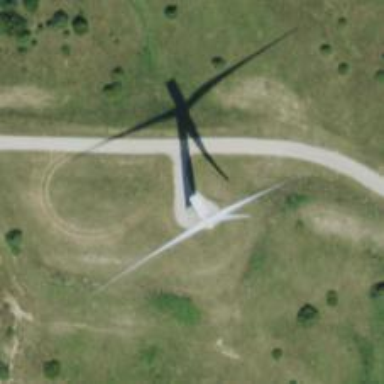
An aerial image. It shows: Wind generator using horizontal axis wind turbines.